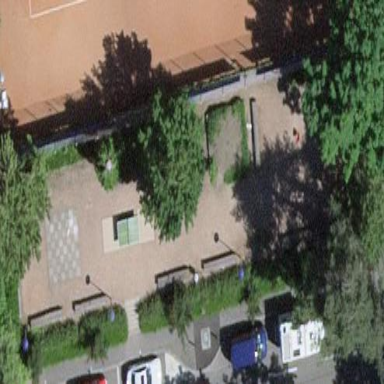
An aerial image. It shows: Playground area for leisure activities on the land.